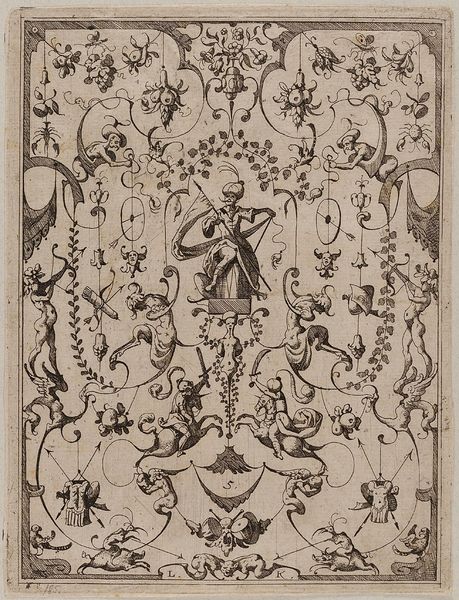
Titel: Blatt 5 aus der Folge 'Newes Gradesca Büchlein'
Künstler: Lucas Kilian
Standort: Hamburg
Institution: Museum für Kunst und Gewerbe Hamburg
Schlagwörter: vogel, tiere, ornament, figur, blatt, pflanzen, pferd, frucht, papier, bogen, fahne, grafik, graphik, dekor, ornamente, fotografie, photographie, panzer, orient, druck, druckgraphik, schwarz-weiß, druckgrafik, radierung, stich, insekten, girlanden, kavallerie, insekt, orientalismus, turban, pfeil, fruchtkorb, groteske, husaren, panele, reiterei, husar, reproduktionen, blumengewinde, druckerzeugnisse, insecta, schweifwerk, kerbtiere, hexapoda, früchte, vögel, tierornamente, rüstung, reitertruppen, ornamentstich, vorlageblätter, schweifgroteske